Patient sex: F
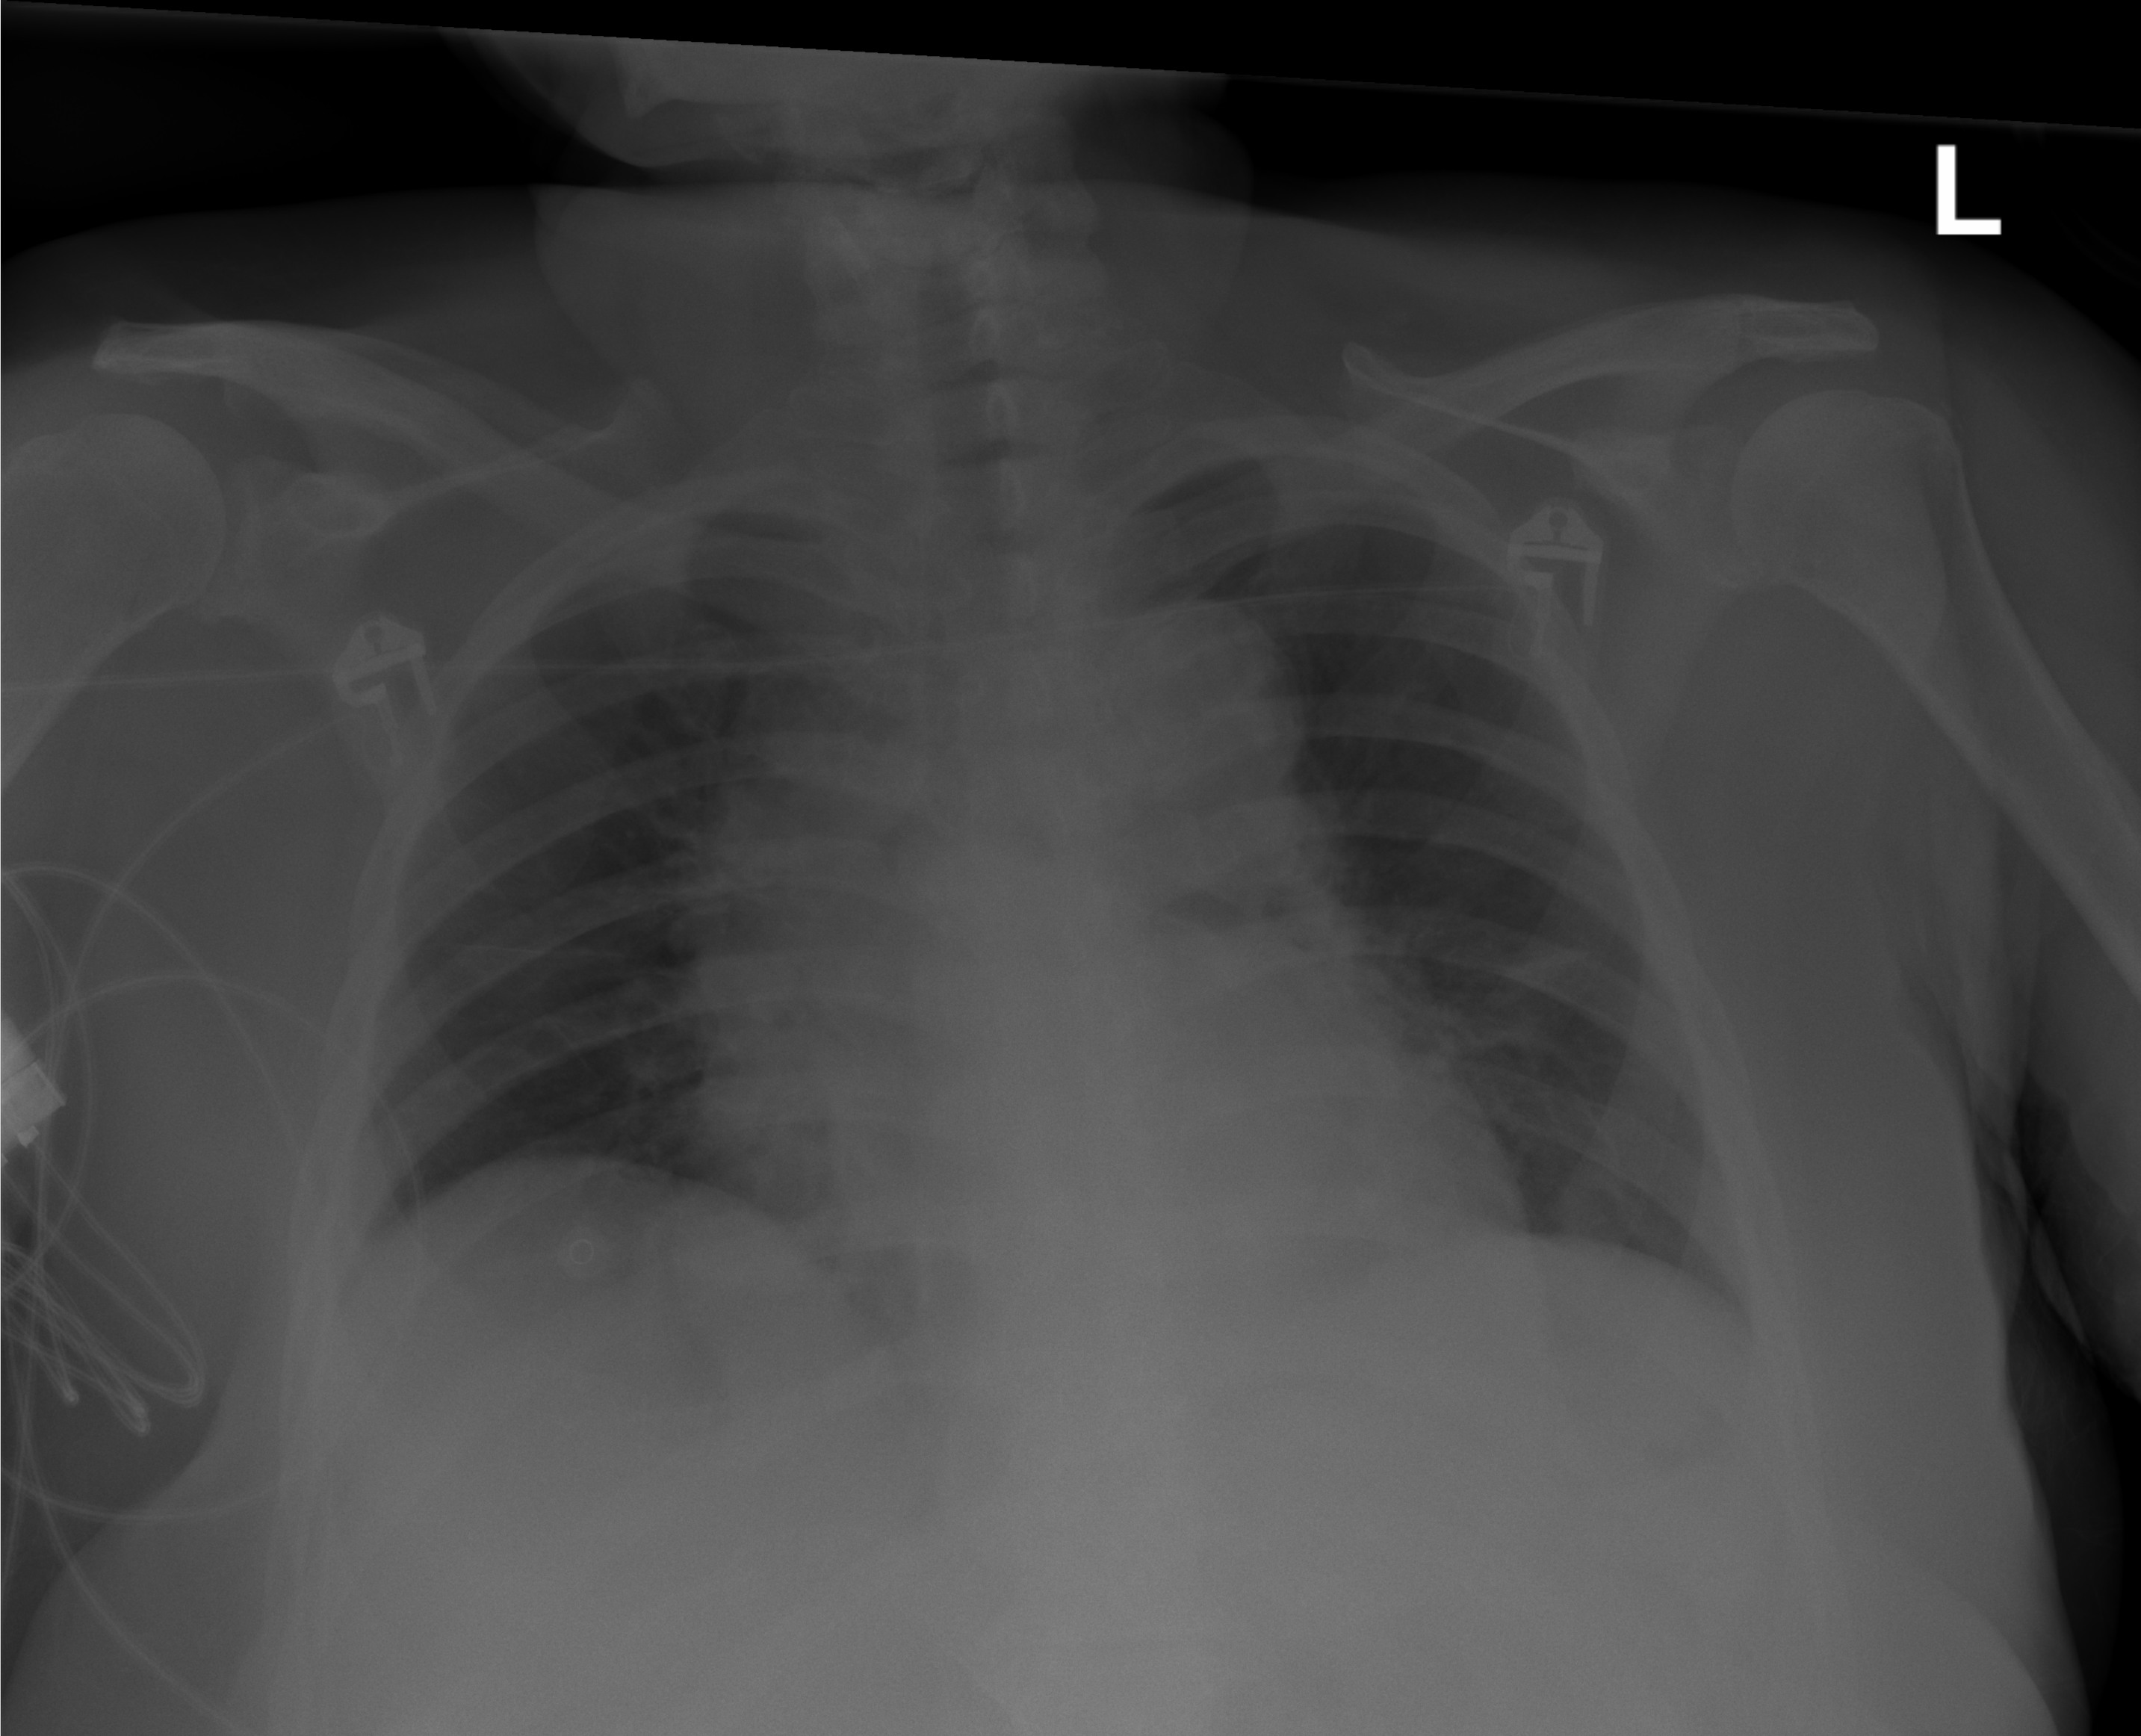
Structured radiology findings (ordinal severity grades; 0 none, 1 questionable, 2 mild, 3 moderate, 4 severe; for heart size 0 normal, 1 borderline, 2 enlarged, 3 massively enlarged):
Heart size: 0
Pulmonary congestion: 0
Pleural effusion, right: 0
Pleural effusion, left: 0
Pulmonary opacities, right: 0
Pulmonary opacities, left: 0
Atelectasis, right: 0
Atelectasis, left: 1